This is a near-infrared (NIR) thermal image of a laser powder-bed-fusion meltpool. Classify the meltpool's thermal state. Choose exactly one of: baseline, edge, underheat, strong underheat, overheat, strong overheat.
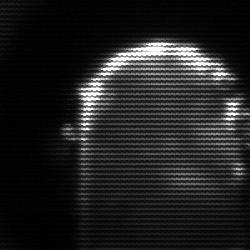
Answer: baseline